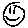
Label: smiley face